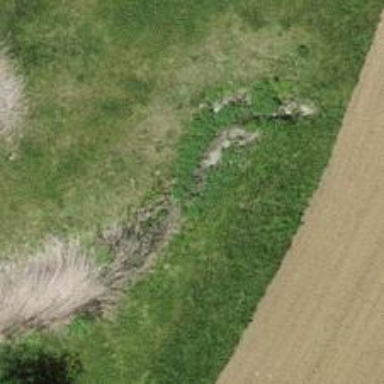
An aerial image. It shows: Ditch in the surroundings.